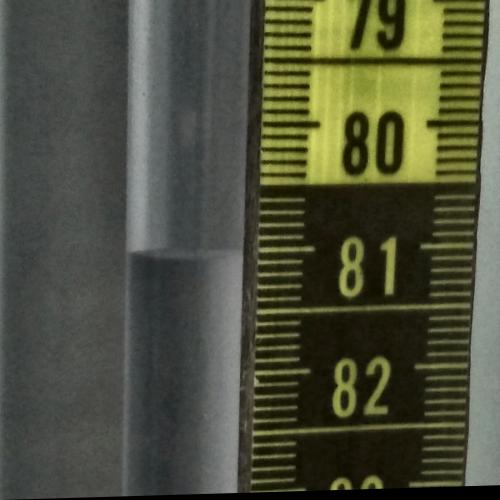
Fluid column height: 81.0 cm